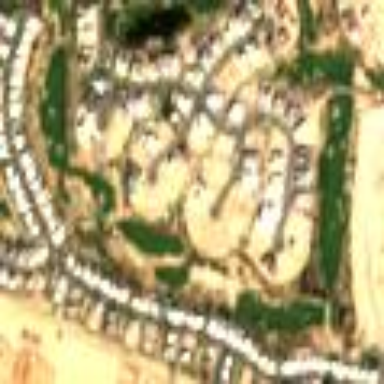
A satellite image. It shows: Condominium in residential area.